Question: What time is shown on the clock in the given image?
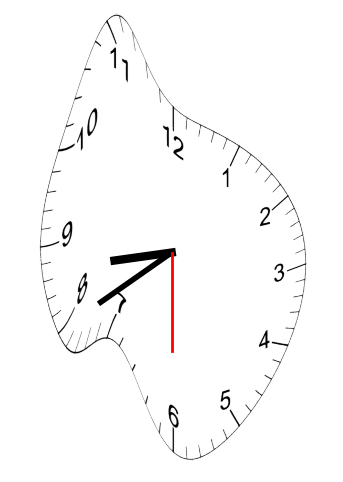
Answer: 08:39:30